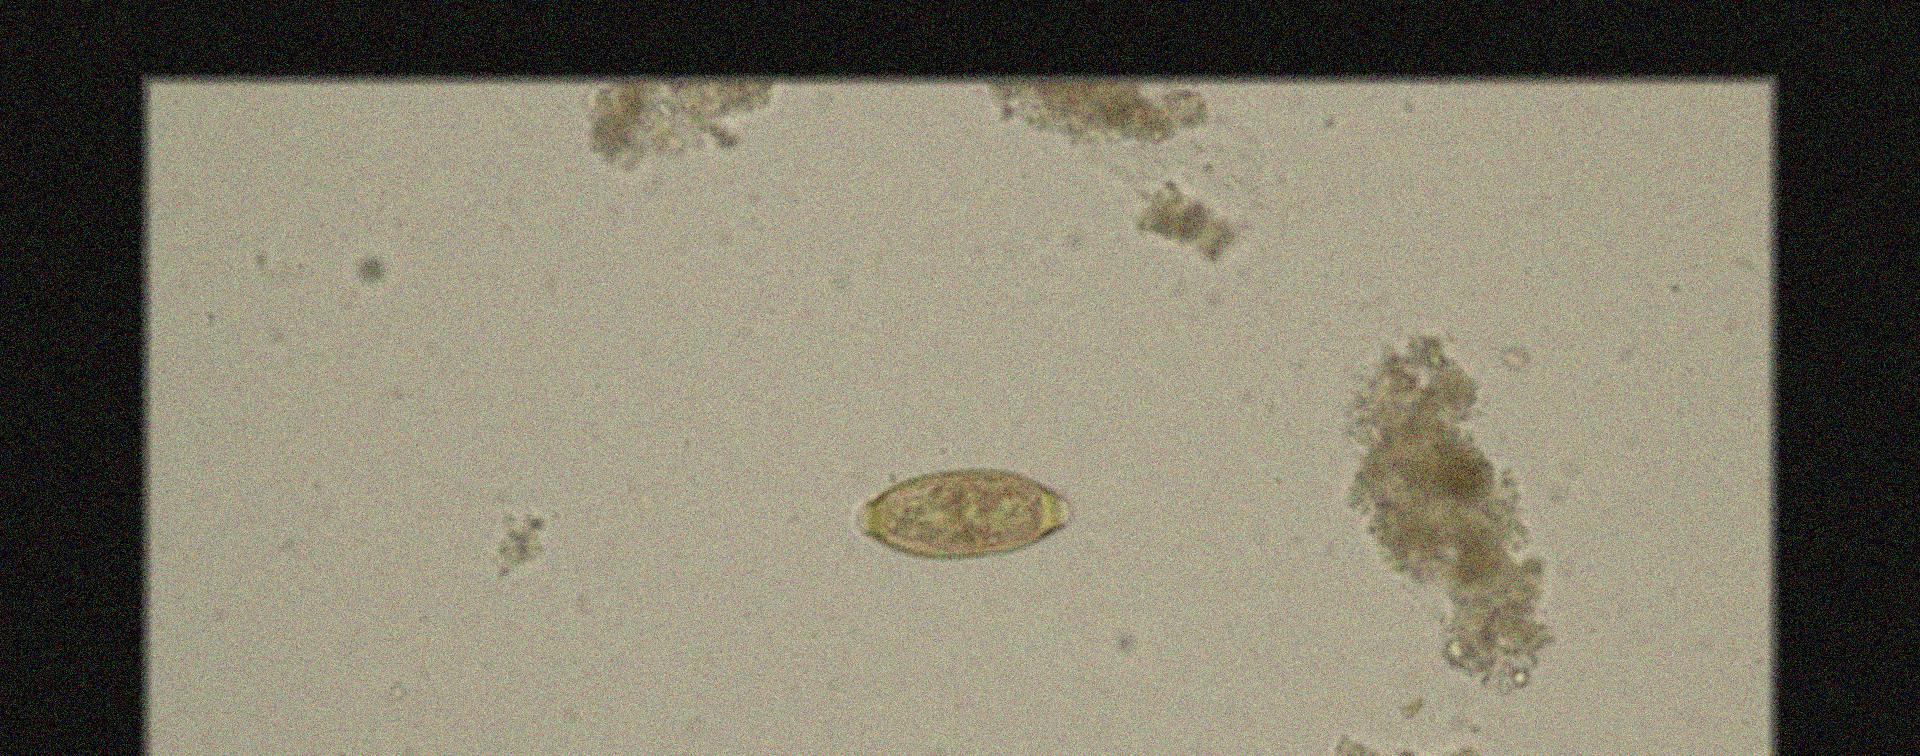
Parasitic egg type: Trichuris trichiura